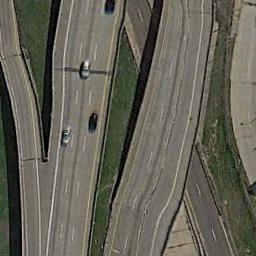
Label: overpass